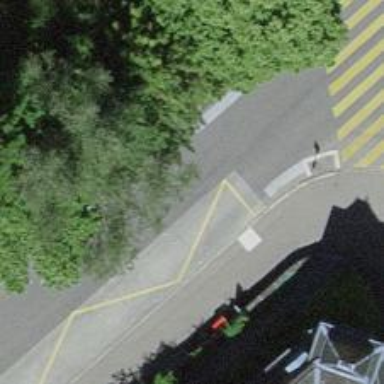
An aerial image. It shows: Residential road with asphalt surface and separate sidewalk.